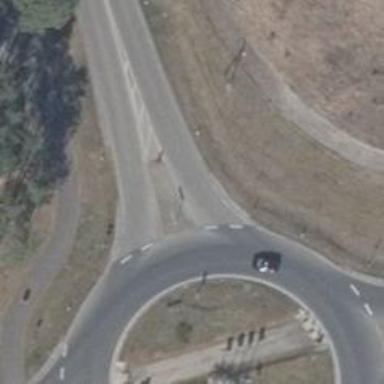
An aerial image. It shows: Road with "give way" sign.